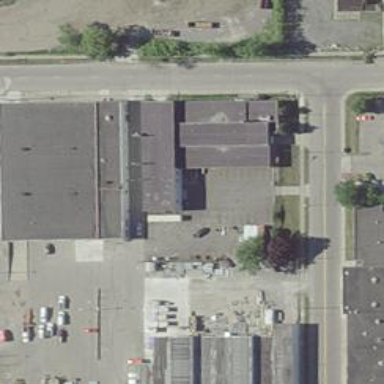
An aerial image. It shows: Industrial building.